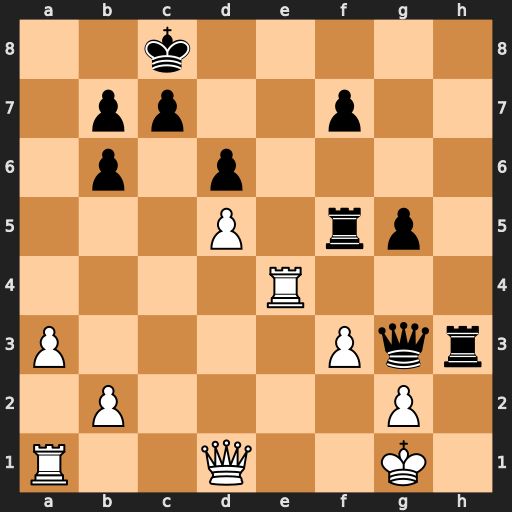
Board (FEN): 2k5/1pp2p2/1p1p4/3P1rp1/4R3/P4Pqr/1P4P1/R2Q2K1
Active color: w
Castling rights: -
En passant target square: -
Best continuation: Re8+ Kd7 Qa4+ b5 Qe4 Qh2+ Kf1 Rhxf3+ gxf3 Rxf3+ Qxf3